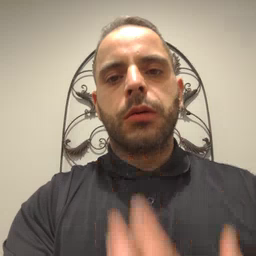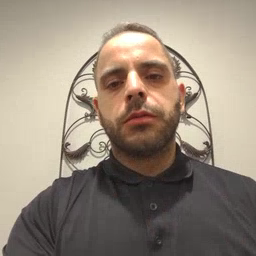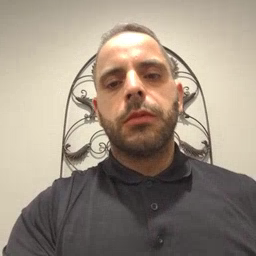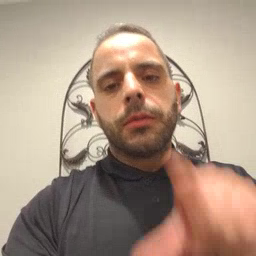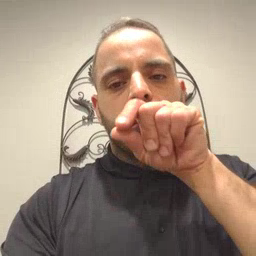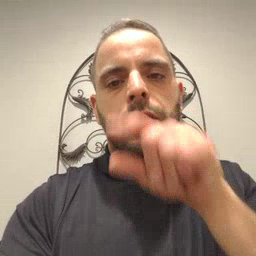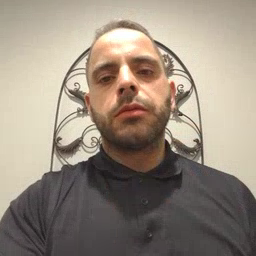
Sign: bird